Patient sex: F
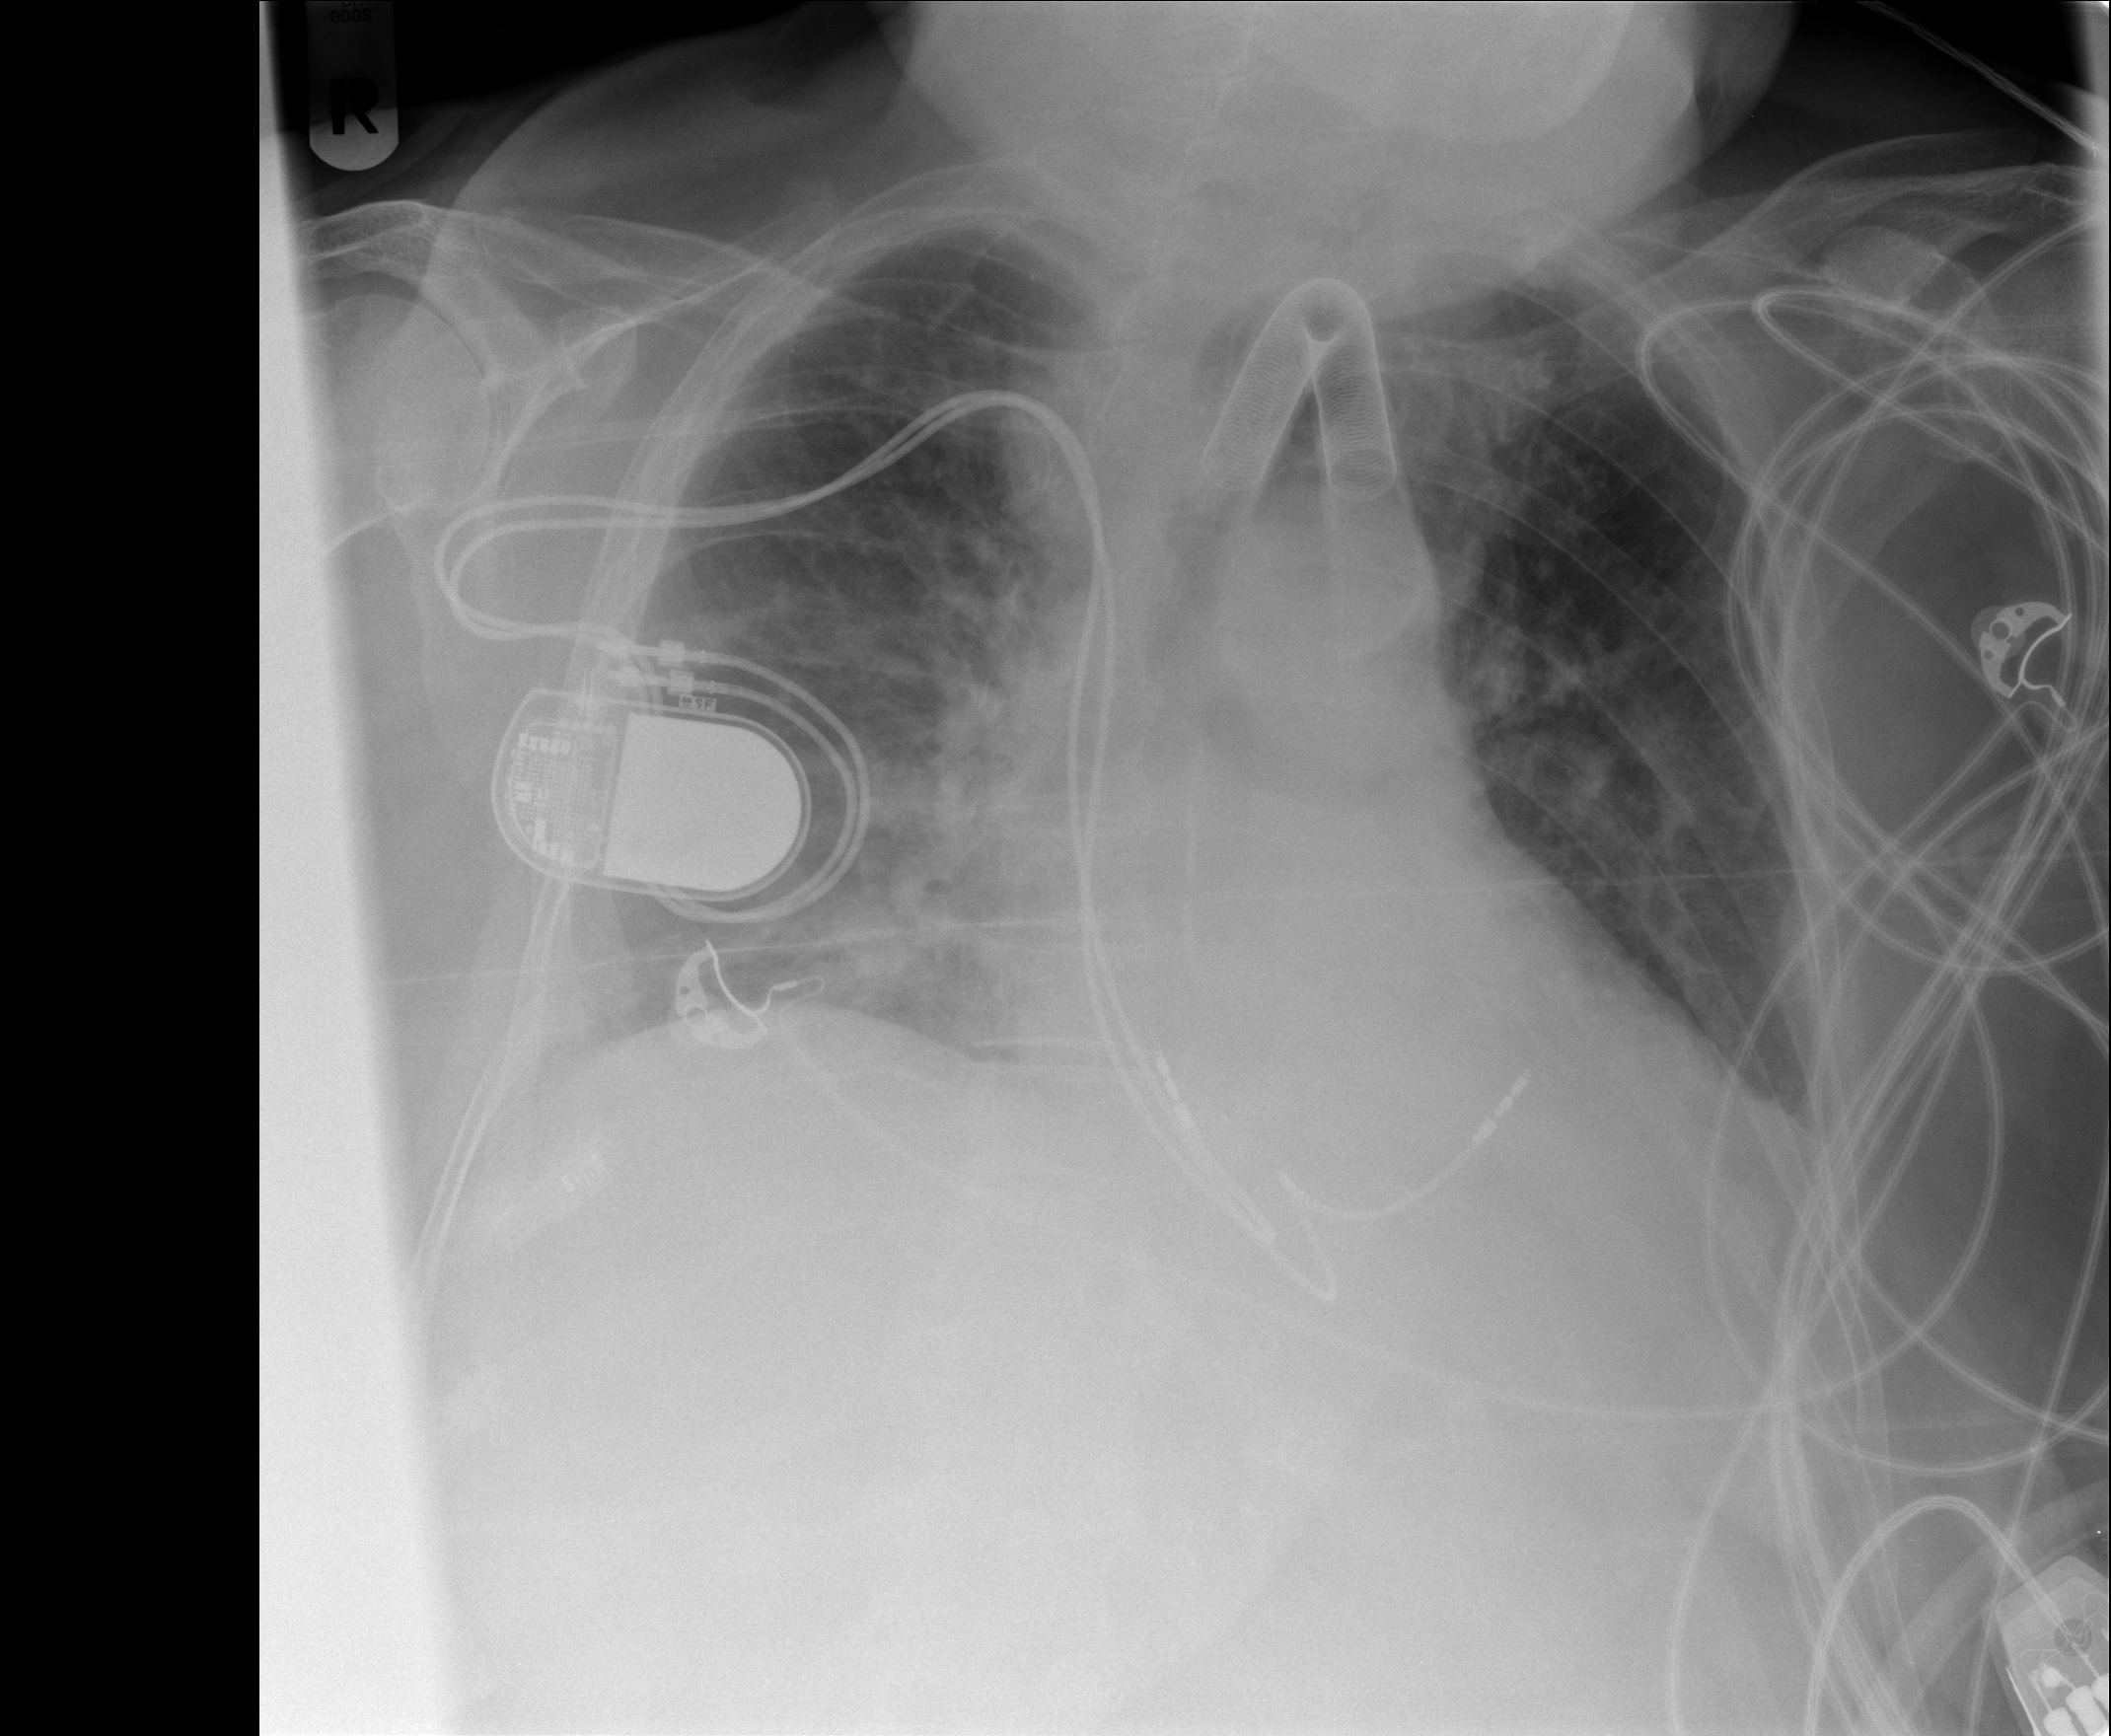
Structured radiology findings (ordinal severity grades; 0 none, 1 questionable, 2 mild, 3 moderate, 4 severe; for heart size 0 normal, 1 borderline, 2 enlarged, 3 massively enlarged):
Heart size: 2
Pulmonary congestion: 2
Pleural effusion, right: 2
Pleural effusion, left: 3
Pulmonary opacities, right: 2
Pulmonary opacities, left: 1
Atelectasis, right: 2
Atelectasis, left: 2